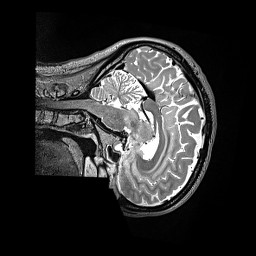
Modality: T2w
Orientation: sagittal
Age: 48
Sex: female
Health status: ill
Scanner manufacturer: siemens
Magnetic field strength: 3 T
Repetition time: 3.2 s
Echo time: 0.564 s